Question: I have some data generated using the following lines of code,
'''
x <- c(1:10)
y <- x^3
z <- y-20
s <- z/3
t <- s*6
q <- s*y
x1 <- cbind(x,y,z,s,t,q)
x1 <- data.frame(x1)
'''
I would like to plot x versus y,s, and t so I melt the data frame 'x1' first,
'''
library(reshape2)
xm <- melt(x1, id=names(x1)[1], measure=names(x1)[c(2, 4, 5)], variable = "cols"')
'''
Then I plot them along with their linear fits using the following code,
'''
library(ggplot2)
plt <- ggplot(xm, aes(x = x, y = value, color = cols)) +
geom_point(size = 3) +
labs(x = "x", y = "y") +
geom_smooth(method = "lm", se = FALSE)
plt
'''
The plot which is generated is shown below,

Now I would liked to interpolate the of the linear fit. The point in the plot where y axis value is 0.
The following lines of code as shown <URL>, extracts the slope and y-intercept.
'''
fits <- by(xm[-2], xm$cols, function(i) coef(lm(value ~ x, i)))
data.frame(cols = names(fits), do.call(rbind, fits))
'''
Is there any way how I can extract the x-intercept other than manually calculating from the slope and y-intercept?
Thanks for the help!
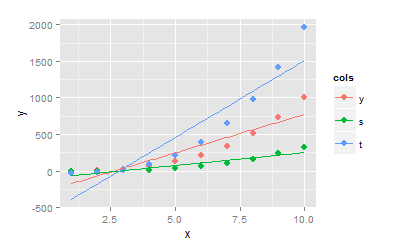
Answer: You could do inverse prediction as implemented in package chemCal for calibrations if you don't want to calculate this yourself:
'''
library(chemCal)
res <- by(xm[-2], xm$cols, function(i) inverse.predict(lm(value ~ x, i), 0)$Prediction)
res[1:3]
#xm$cols
#y s t
#2.629981 2.819734 2.819734
'''
Maybe you prefer this:
'''
library(plyr)
res <- ddply(xm, .(cols),
function(i) data.frame(xinter=inverse.predict(lm(value ~ x, i), 0)$Prediction))
# cols xinter
# 1 y 2.629981
# 2 s 2.819734
# 3 t 2.819734
'''